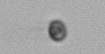
Label: nanoplankton_mix